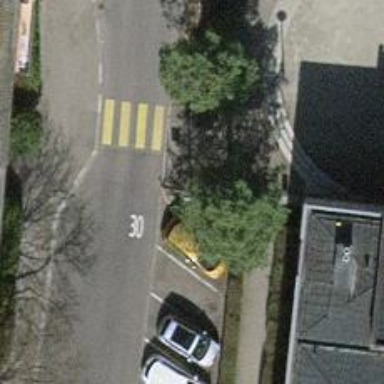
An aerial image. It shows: Uncontrolled zebra crossing with notable zebra markings.